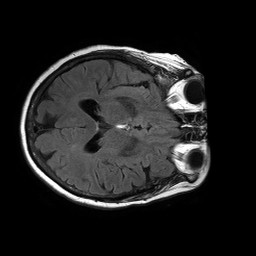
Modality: FLAIR
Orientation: axial
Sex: female
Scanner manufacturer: philips
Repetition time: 11 s
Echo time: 0.125 s